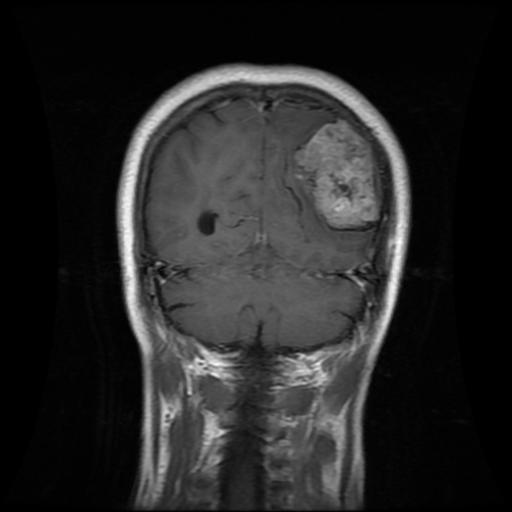
Label: meningioma